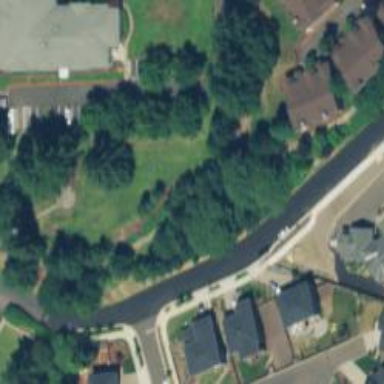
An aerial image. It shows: Residential road with sidewalk on the left side.